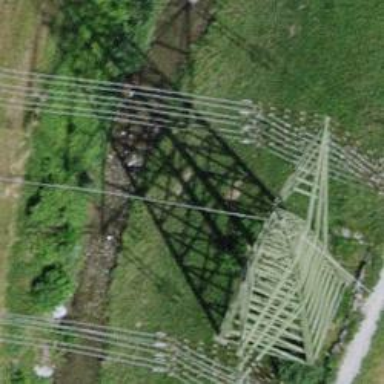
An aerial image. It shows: Power line with three cables.